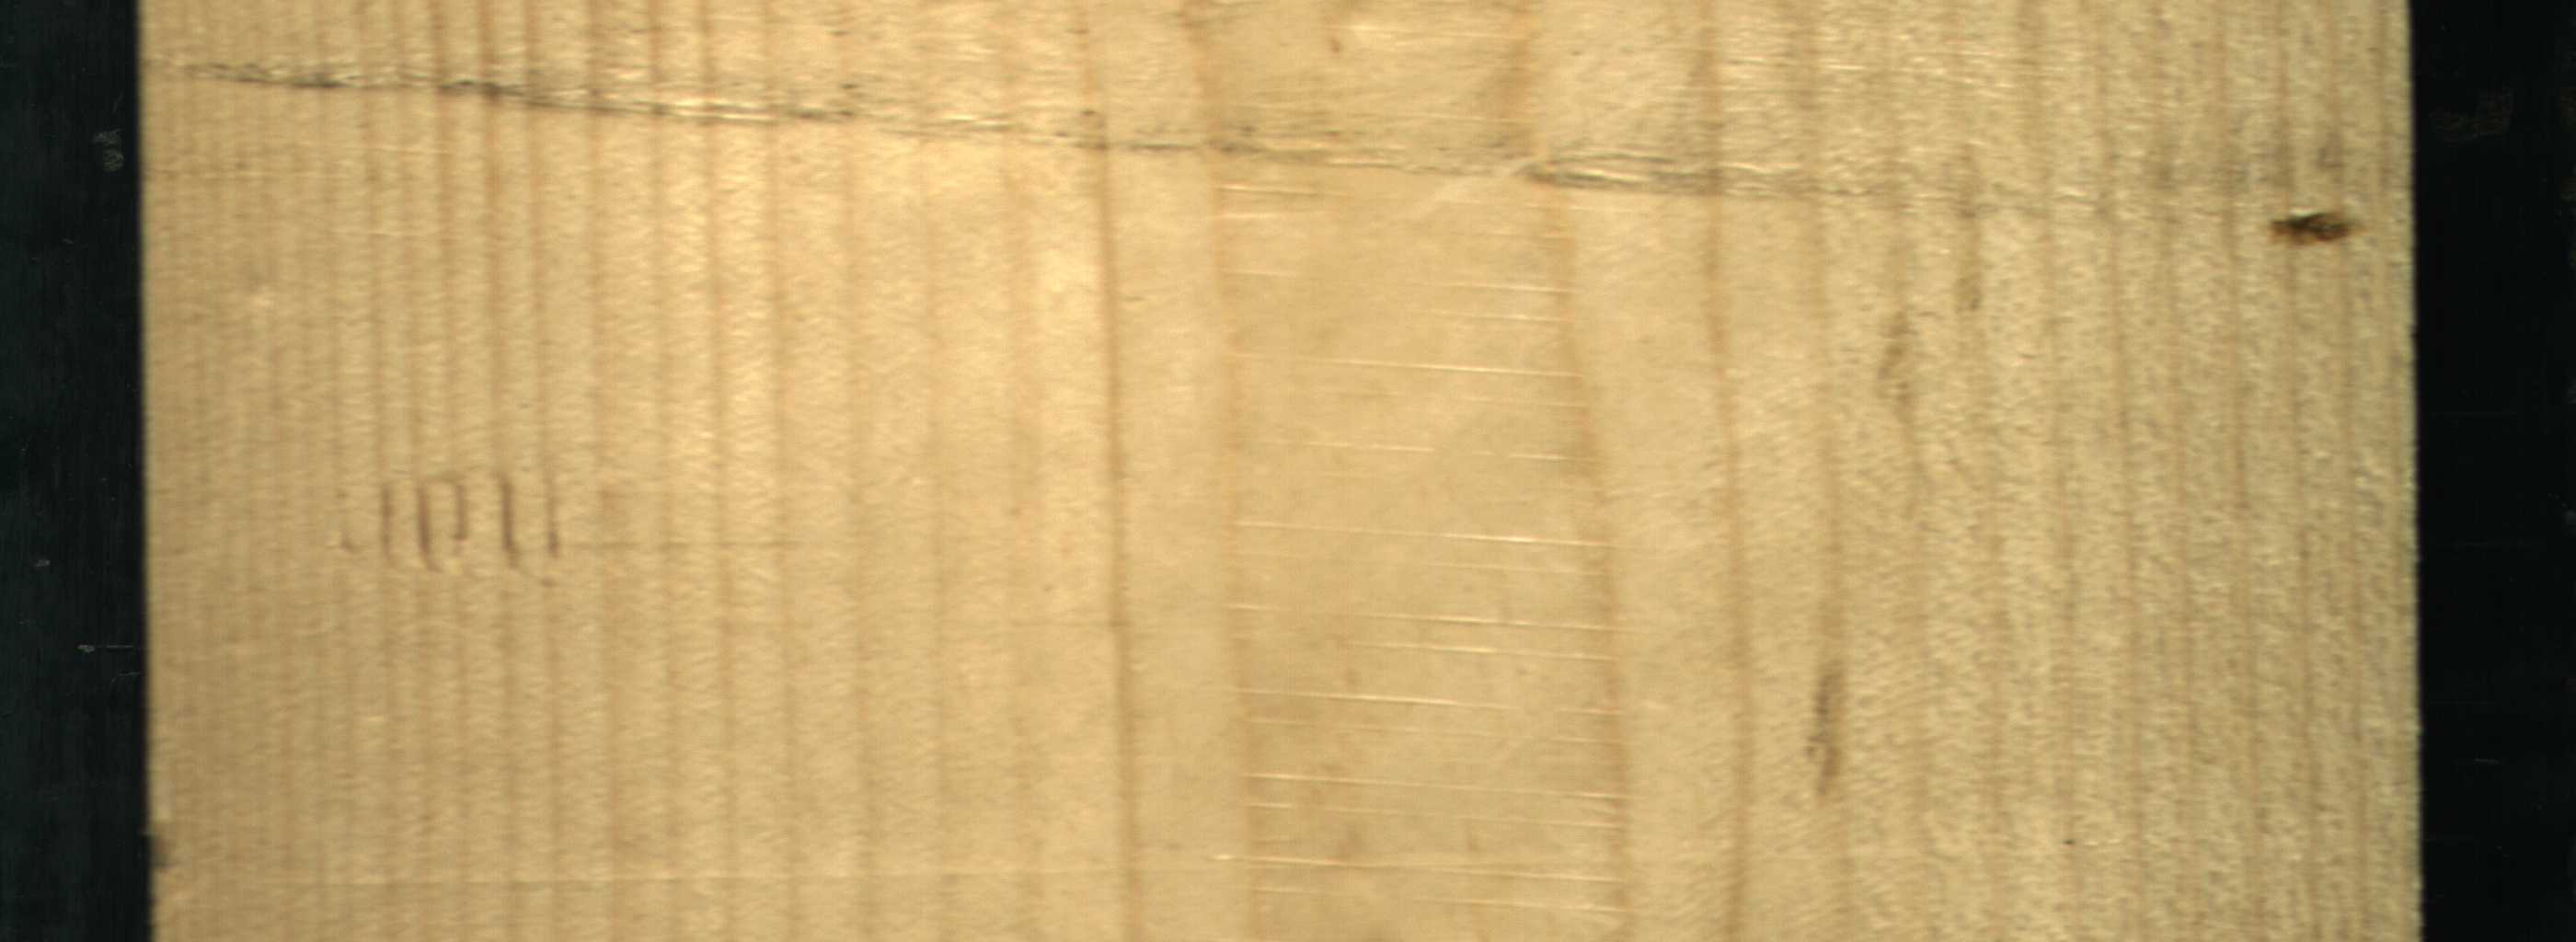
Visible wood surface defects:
resin